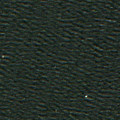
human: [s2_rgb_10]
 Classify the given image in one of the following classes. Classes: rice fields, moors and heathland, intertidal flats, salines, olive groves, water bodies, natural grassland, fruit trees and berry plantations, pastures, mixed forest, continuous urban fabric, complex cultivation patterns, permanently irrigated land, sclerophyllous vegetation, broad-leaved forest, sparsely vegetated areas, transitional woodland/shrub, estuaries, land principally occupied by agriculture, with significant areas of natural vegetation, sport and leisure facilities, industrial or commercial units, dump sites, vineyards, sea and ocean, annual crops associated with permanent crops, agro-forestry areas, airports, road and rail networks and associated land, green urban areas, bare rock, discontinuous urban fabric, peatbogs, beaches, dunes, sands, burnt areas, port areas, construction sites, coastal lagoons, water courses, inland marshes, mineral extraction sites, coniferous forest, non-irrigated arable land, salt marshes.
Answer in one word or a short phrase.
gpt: sea and ocean